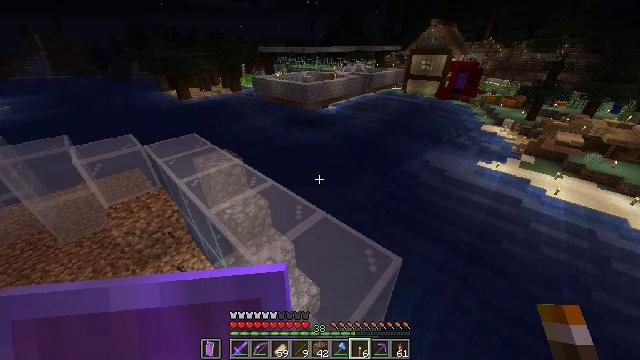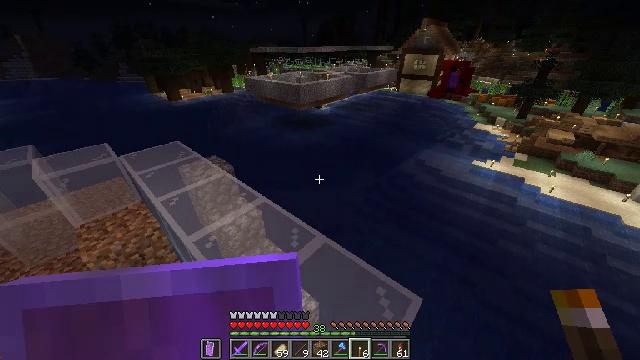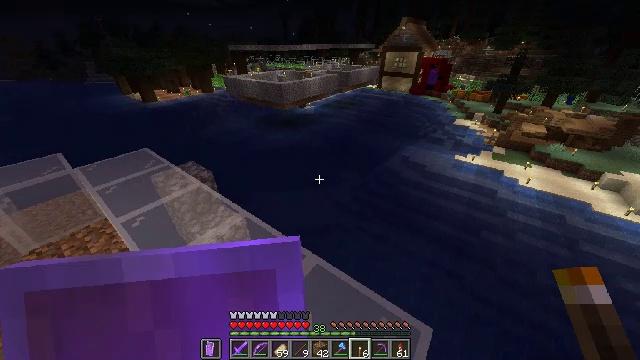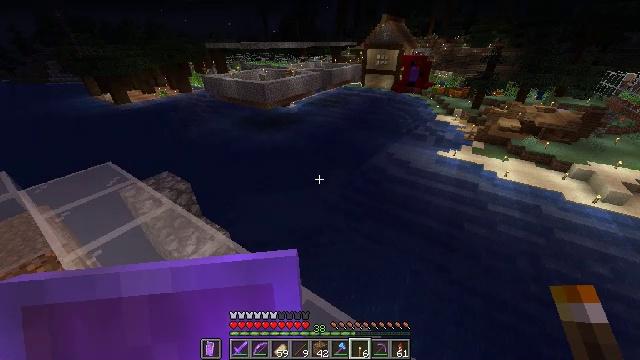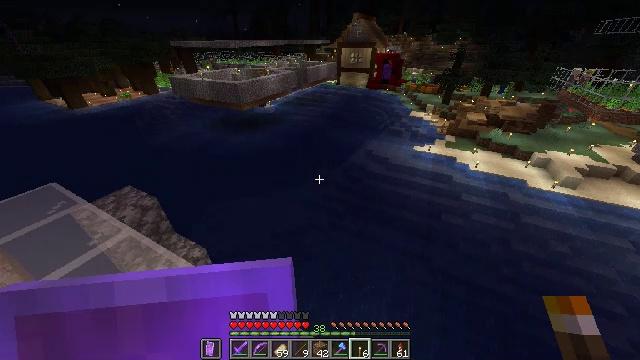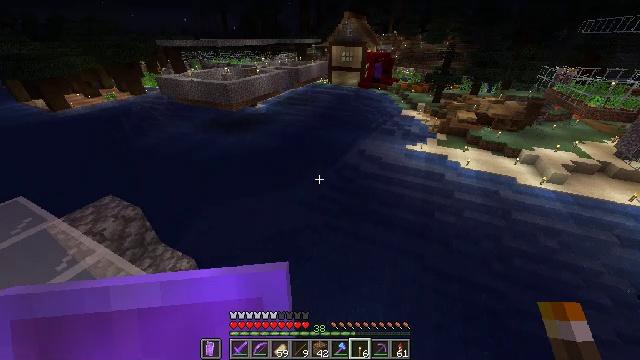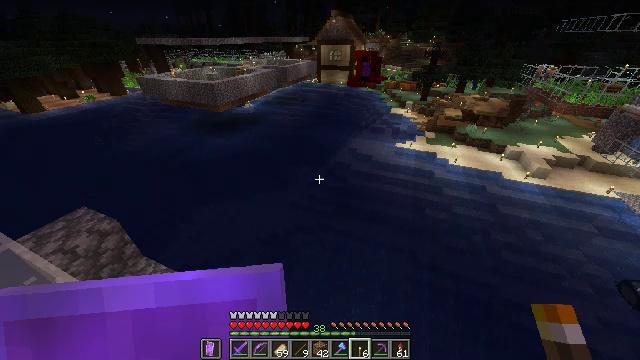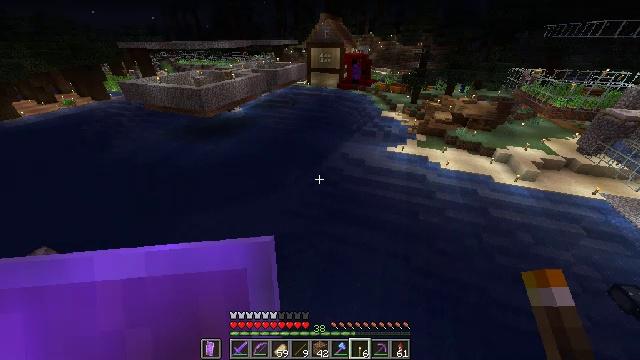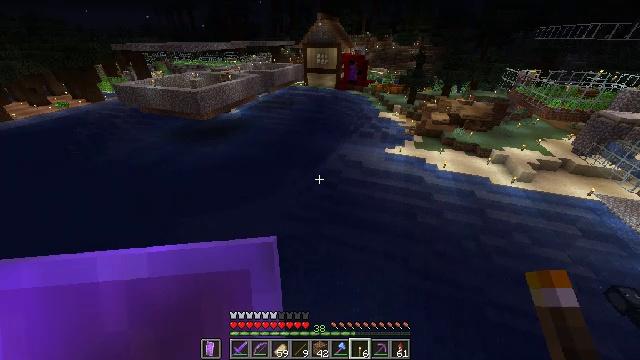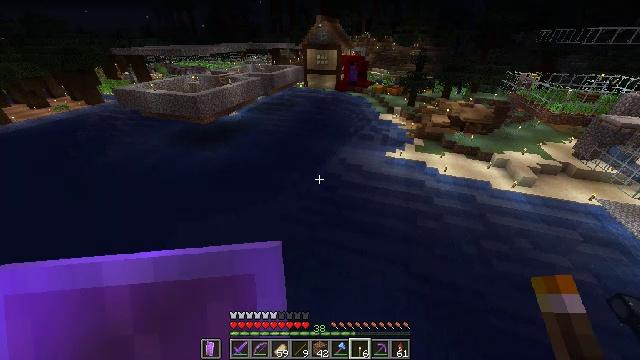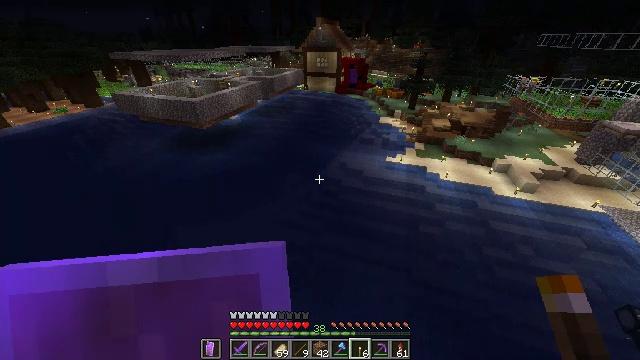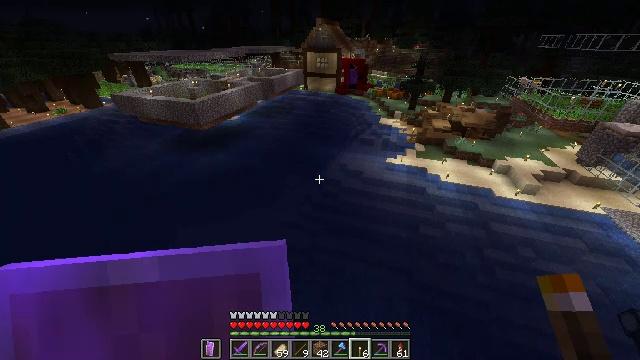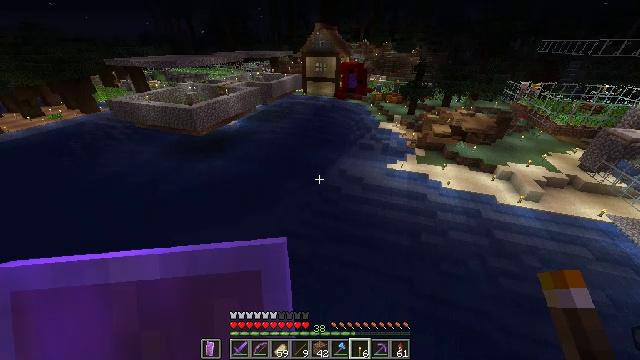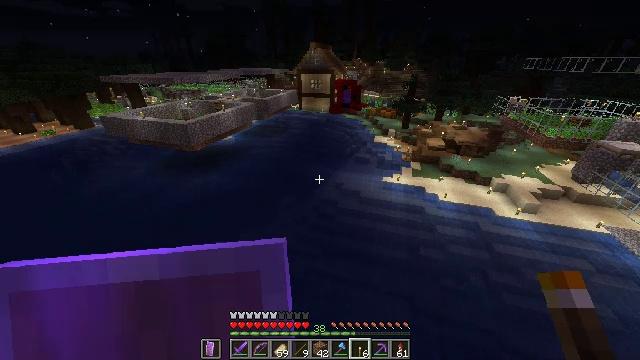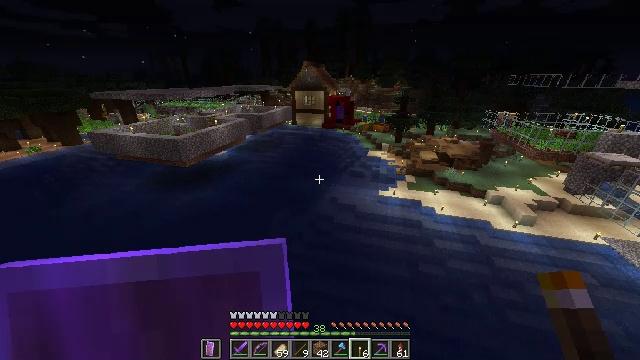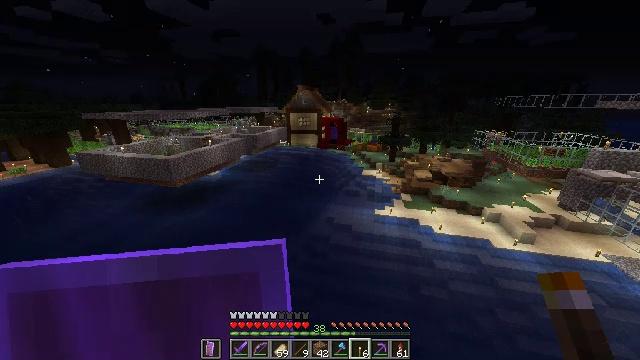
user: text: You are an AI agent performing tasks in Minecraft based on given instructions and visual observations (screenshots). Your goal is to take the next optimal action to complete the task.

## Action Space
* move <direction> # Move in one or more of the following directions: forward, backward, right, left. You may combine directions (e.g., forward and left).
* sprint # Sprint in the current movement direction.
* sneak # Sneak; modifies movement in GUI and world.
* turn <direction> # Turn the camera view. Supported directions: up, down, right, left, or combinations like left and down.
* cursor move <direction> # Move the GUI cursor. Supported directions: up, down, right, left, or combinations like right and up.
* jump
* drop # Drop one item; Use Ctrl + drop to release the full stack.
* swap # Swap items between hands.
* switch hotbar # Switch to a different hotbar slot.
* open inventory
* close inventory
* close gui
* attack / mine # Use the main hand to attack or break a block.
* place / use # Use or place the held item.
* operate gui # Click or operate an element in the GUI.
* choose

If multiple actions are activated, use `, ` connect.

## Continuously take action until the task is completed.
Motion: motion action
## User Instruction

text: Gather the rail for future use.
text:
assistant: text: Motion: move forward, sprint, turn right
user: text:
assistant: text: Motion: move forward, sprint, turn right
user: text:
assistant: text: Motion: move forward, sprint, turn right
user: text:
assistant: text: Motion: move forward, sprint, turn right
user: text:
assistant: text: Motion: move forward, sprint, turn right
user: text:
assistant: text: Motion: move forward, sprint, turn right
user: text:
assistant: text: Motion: move forward, sprint, turn right, jump
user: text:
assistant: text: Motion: move forward, sprint, jump
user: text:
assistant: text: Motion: move forward, sprint, jump
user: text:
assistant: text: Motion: move forward, sprint, jump
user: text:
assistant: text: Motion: move forward, sprint, jump
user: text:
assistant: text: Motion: move forward, sprint, jump
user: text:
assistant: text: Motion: move forward, sprint, turn right and up
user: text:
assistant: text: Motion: move forward, sprint, turn right and up
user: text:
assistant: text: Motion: move forward, sprint, turn right and up
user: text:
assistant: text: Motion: move forward, sprint, turn up, jump
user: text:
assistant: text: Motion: move forward, sprint, jump
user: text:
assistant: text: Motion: move forward, sprint, jump
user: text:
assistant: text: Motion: move forward, sprint, jump
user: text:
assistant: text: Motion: move forward, sprint, jump
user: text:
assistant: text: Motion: move forward, sprint, turn right and up, jump
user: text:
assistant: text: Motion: move forward, sprint, turn right and up, jump
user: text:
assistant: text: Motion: move forward, sprint, jump
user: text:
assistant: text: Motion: move forward, sprint, turn right and up, jump
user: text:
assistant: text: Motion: move forward, sprint, turn right and up, jump
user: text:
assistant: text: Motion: move forward, sprint, turn up, jump
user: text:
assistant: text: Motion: move forward, sprint, jump
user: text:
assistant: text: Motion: move forward, sprint, jump
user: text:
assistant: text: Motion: move forward, sprint, jump
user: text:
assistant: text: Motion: move forward, sprint, turn right and up, jump